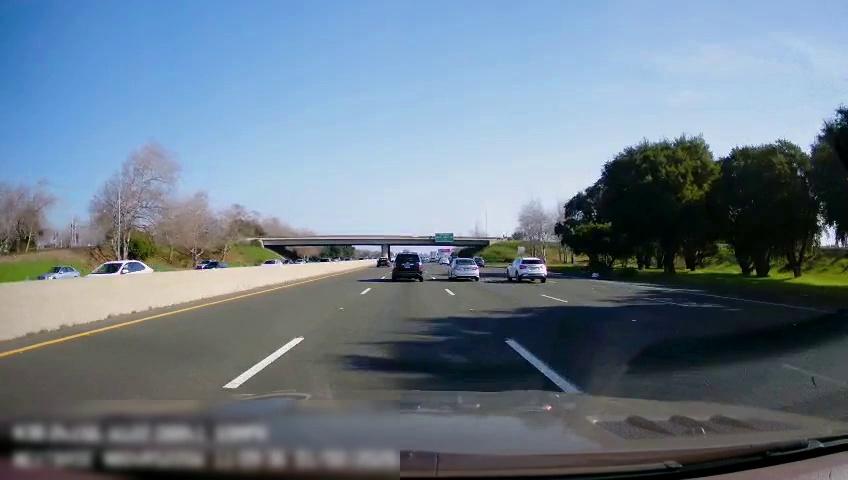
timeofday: Day
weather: Sunny
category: Drivable Space
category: Vehicles | Car
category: Vehicles | SUV
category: Vehicles | Car
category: Vehicles | Car
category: Vehicles | SUV
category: Vehicles | Car
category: Vehicles | Car
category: Vehicles | Car
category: Vehicles | Car
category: Vehicles | Car
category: Vehicles | Car
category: Vehicles | Car
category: Vehicles | Car
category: Lanes | Alternate Lane
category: Lanes | Current Lane
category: Lanes | Current Lane
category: Lanes | Alternate Lane
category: Lanes | Alternate Lane
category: Lanes | Alternate Lane
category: Traffic | Signs